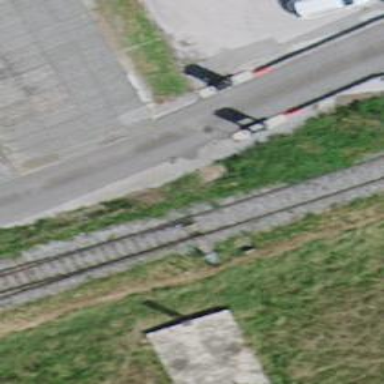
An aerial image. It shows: Railway switch.